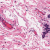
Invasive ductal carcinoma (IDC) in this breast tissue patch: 0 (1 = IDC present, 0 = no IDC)